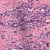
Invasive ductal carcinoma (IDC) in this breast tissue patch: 1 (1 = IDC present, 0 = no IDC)